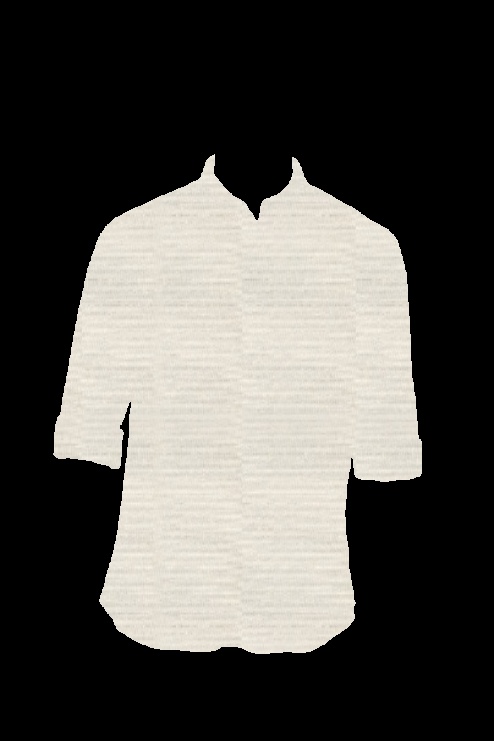
cream linen tee